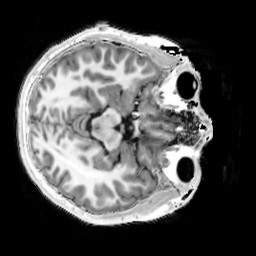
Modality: T1w
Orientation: axial
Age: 16
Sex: male
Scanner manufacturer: siemens
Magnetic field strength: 3 T
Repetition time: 4 s
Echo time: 0.00291 s